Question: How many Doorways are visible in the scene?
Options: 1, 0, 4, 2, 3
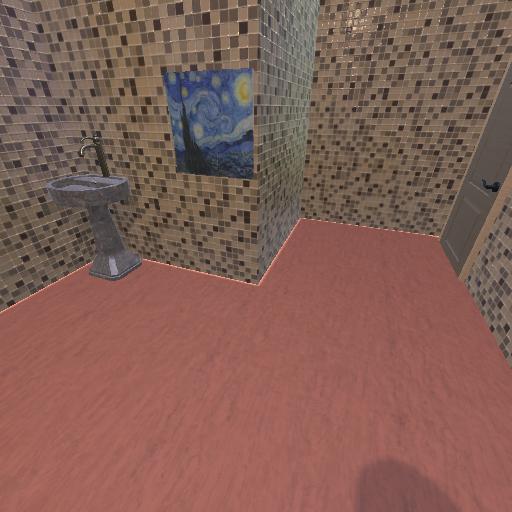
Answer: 1